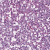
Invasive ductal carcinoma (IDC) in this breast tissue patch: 1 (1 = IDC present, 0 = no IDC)